Question:
I'm calling a web service that is returning this object. I know I should be using object reflection in C# to access the property of 'sentBatchTotal'. However, I can't for the life of me figure out how to get to this property. I have looked at several other articles here and on MSDN but it's just not sinking in.
Here is my code, what am I doing wrong?
'''
private void button1_Click(object sender, EventArgs e)
{
prdChal.finfunctions service = new prdChal.finfunctions();
//Type thisObject = typeof()
//Type myType = myObject.GetType();
//IList<PropertyInfo> props = new List<PropertyInfo>(myType.GetProperties());
String ThisName = "";
Object StatusReturn = new Object();
StatusReturn = service.UpdateGrantBillStatus(fundBox.Text, toBox.Text, fromBox.Text);
var type = StatusReturn.GetType();
var propertyName = type.Name;
//var propertyValue = propertyName.GetValue(myObject, null);error here
}
'''
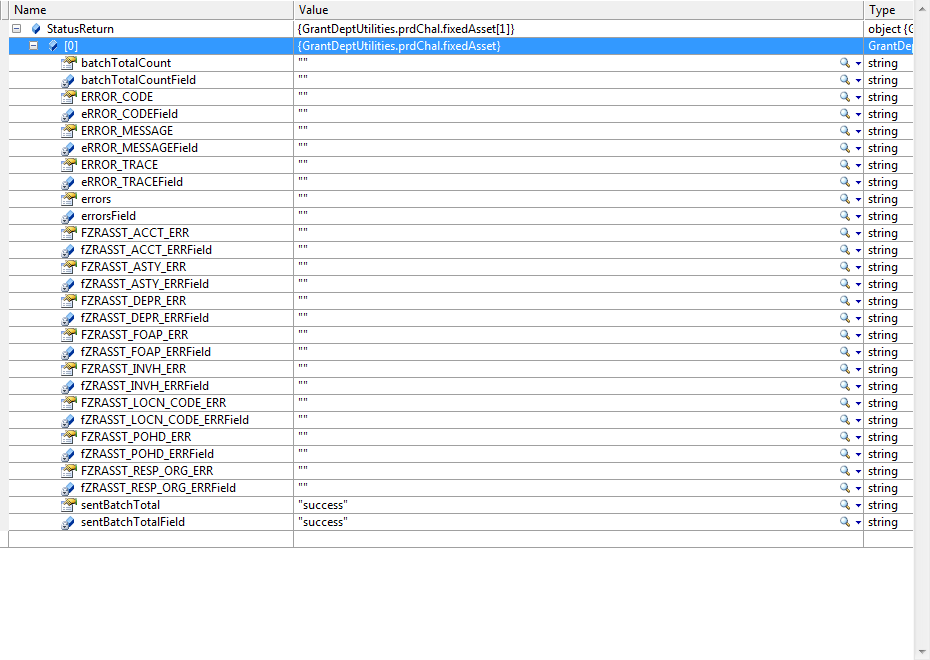
Answer: '''
dynamic d = service.UpdateGrantBillStatus(fundBox.Text, toBox.Text, fromBox.Text);
string result = (string)d[0].sentBatchTotal;
'''